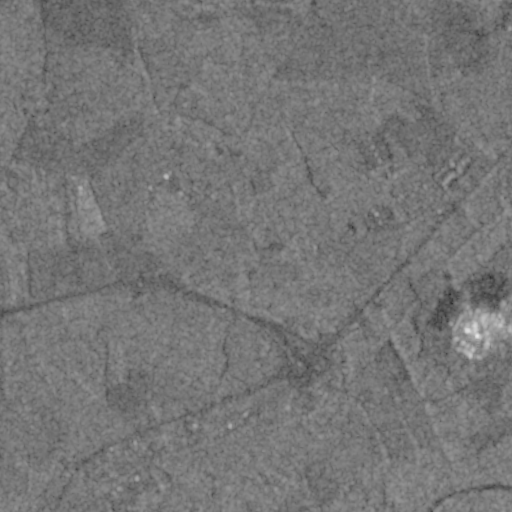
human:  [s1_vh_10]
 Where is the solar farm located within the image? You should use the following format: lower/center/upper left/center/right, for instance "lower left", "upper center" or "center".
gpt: The solar farm is located in the upper right of the image.
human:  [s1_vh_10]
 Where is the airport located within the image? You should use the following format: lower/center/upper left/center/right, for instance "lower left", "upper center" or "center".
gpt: There is no airport in the image.

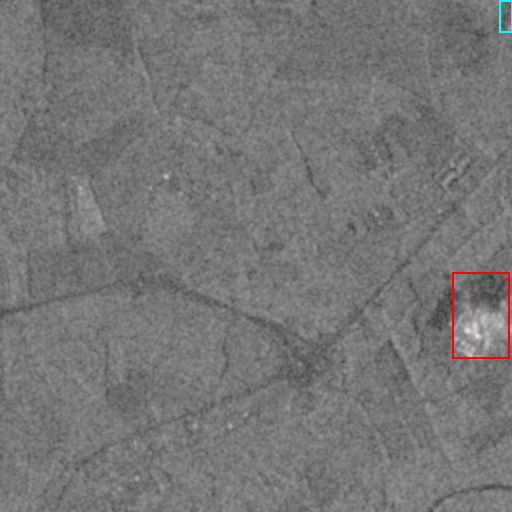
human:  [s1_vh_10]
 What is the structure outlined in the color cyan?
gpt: The structure outlined in cyan is a solar farm.
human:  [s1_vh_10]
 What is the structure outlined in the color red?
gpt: The structure outlined in red is a building.
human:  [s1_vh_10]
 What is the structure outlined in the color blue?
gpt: There is no blue outline.